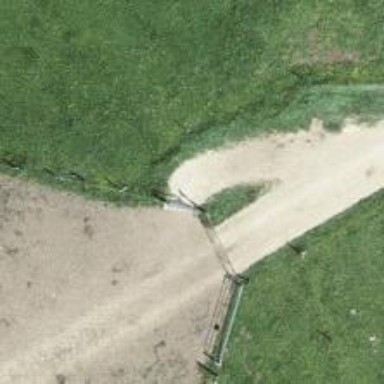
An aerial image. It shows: Gate.